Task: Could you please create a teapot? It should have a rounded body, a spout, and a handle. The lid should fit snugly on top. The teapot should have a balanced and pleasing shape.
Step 52:
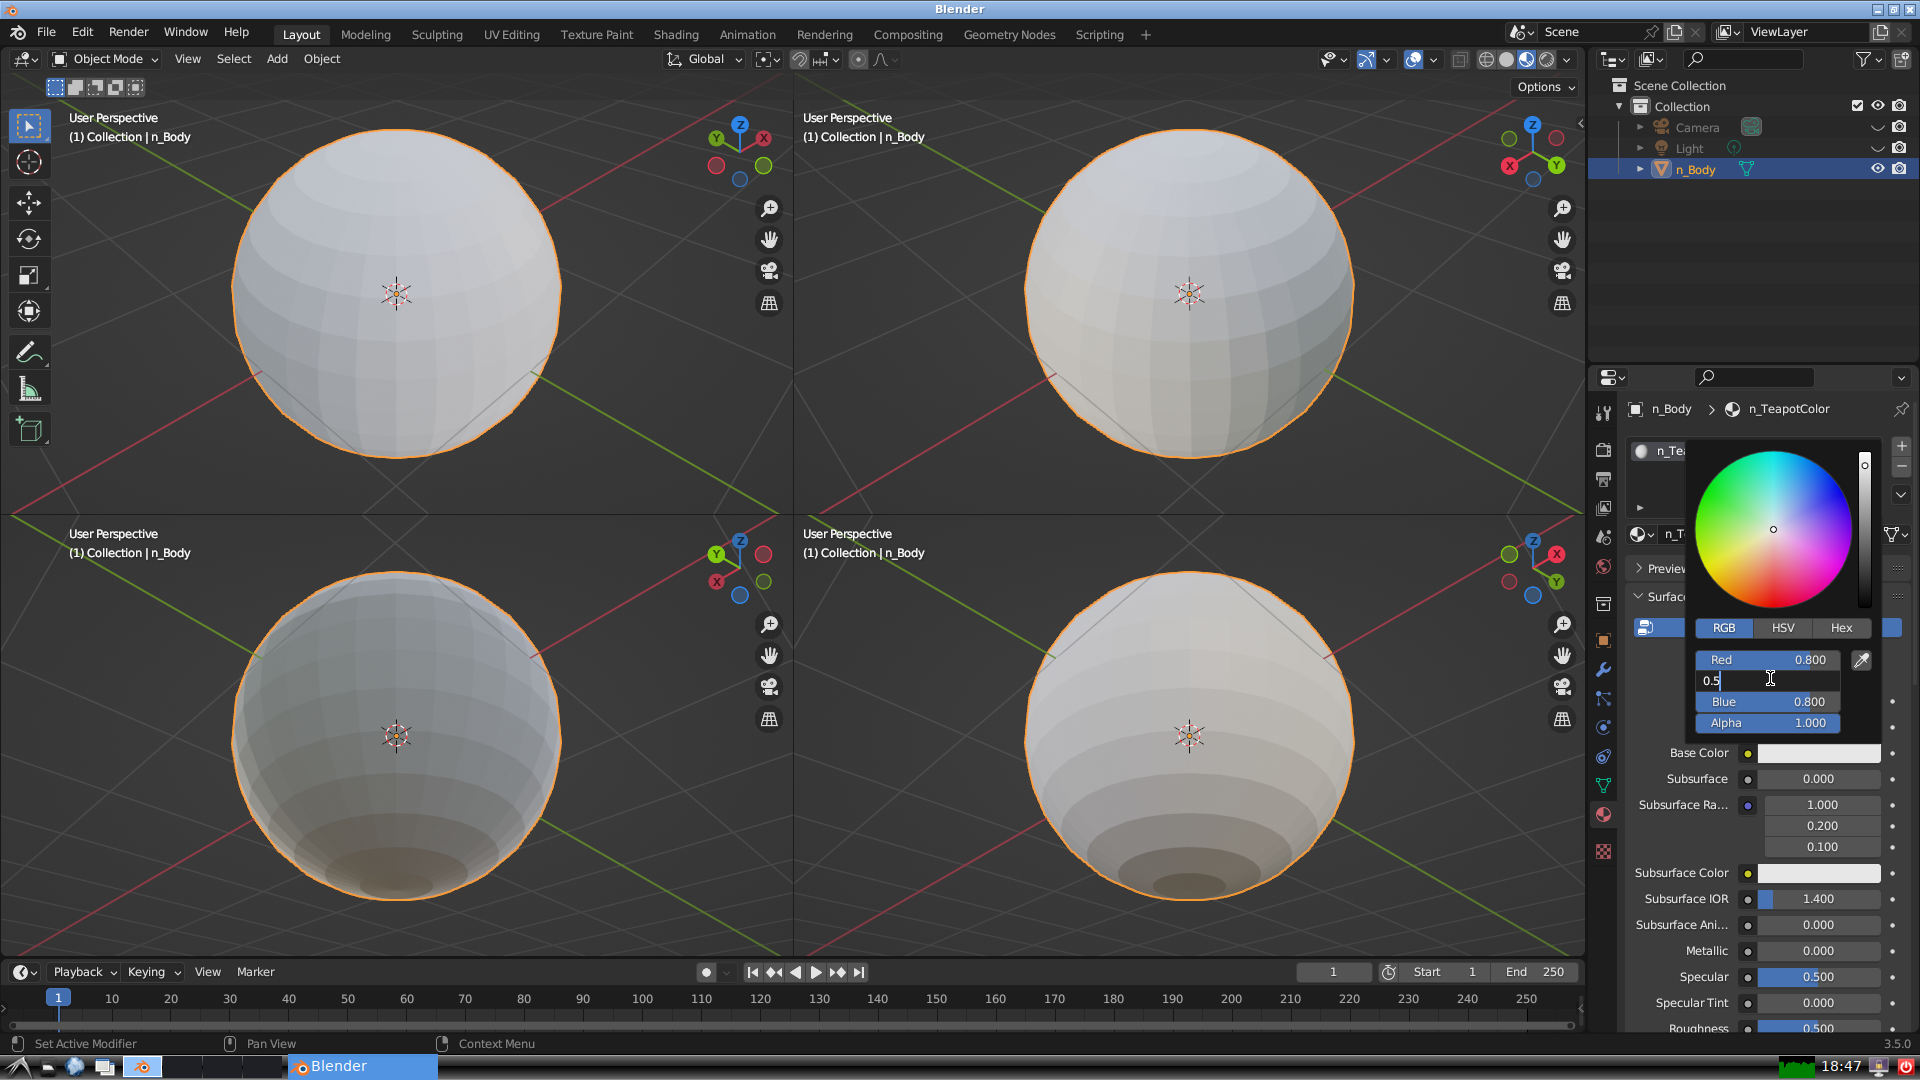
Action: {"key_press": ['Return']}